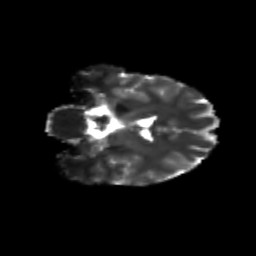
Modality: T2w
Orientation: coronal
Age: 24
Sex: male
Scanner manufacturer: siemens
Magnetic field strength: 3 T
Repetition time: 3.5 s
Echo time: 0.125 s